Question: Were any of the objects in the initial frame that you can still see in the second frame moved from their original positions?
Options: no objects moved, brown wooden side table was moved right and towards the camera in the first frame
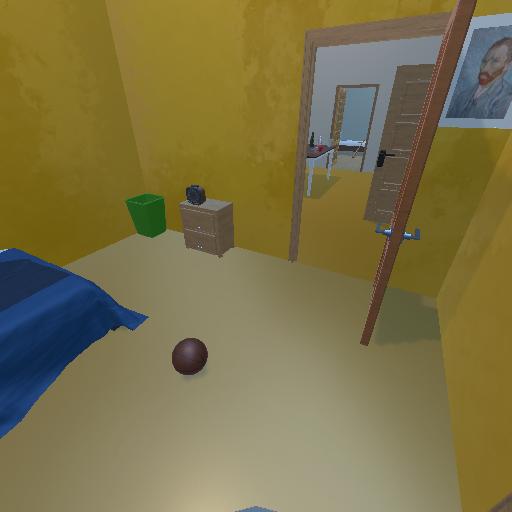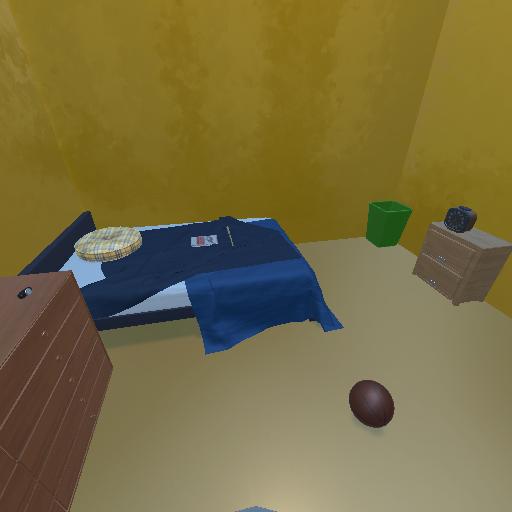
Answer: no objects moved